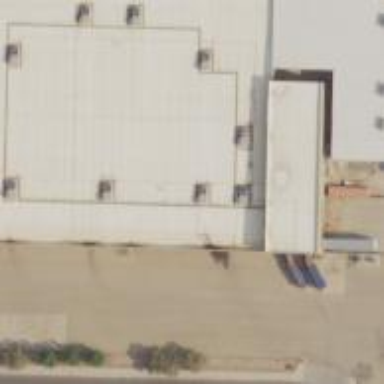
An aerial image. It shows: Department store building.